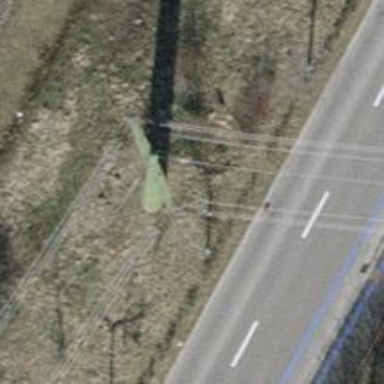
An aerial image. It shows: Power line in the image.